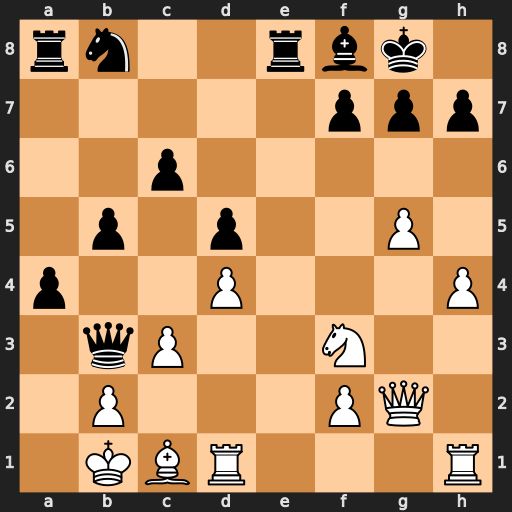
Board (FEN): rn2rbk1/5ppp/2p5/1p1p2P1/p2P3P/1qP2N2/1P3PQ1/1KBR3R
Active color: w
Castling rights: -
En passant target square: -
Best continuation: Nd2 Qxd1 Rxd1